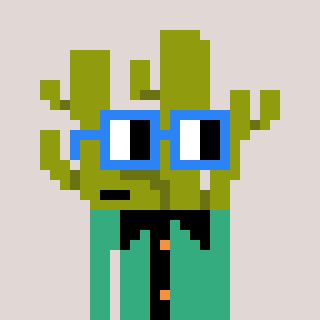
a pixel art character with square blue glasses, a cactus-shaped head and a teal-colored body on a warm background